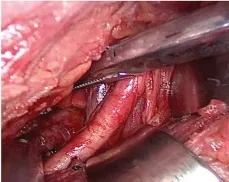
(B-F) The procedure begins with a horizontal incision along the left supraclavicular area, followed by the sequential removal of tissue layers including the platysma muscle, deep cervical fascia, and carotid sheath, exposing the left recurrent laryngeal nerve, venous horn, lymphatic vessels, and left subclavian artery. The tumor was then carefully separated from the surrounding tissue and the upper pole of the tumor was excised.
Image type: medical_photograph (other_medical_photograph)